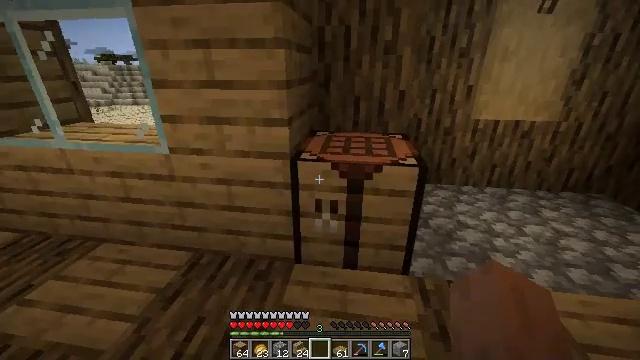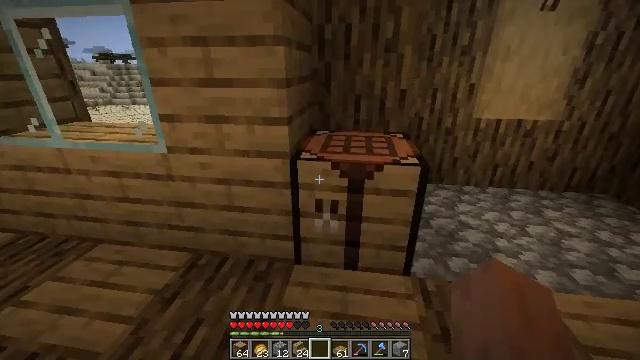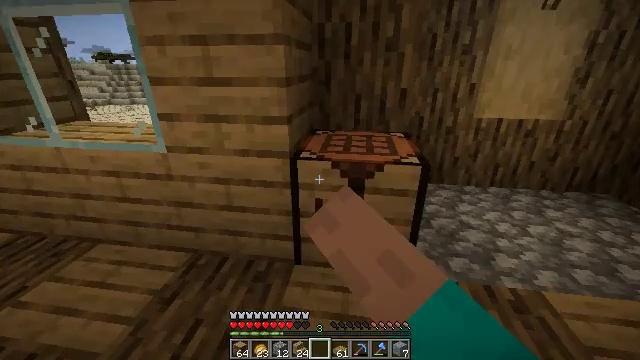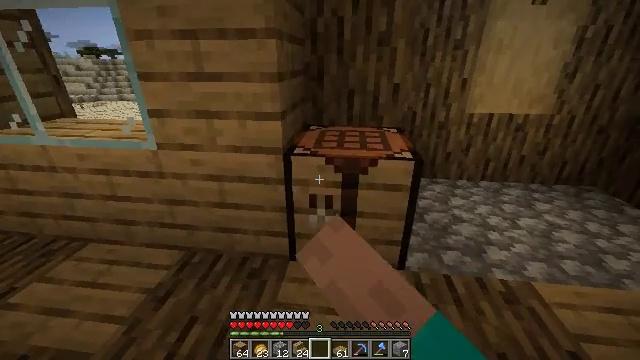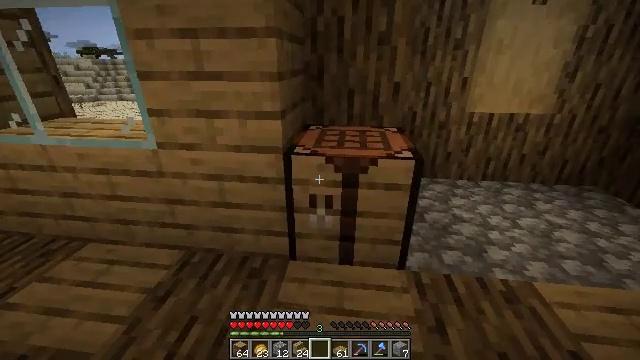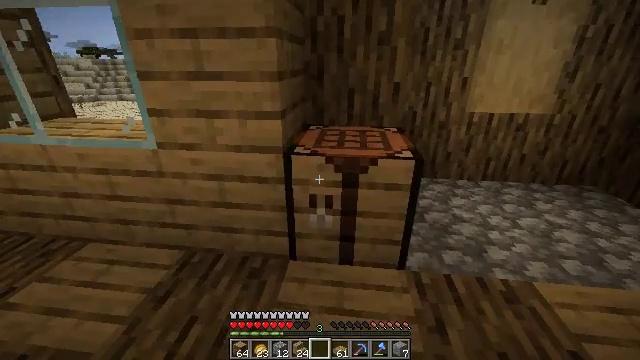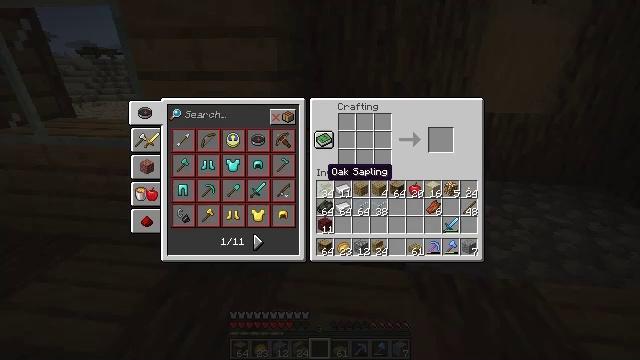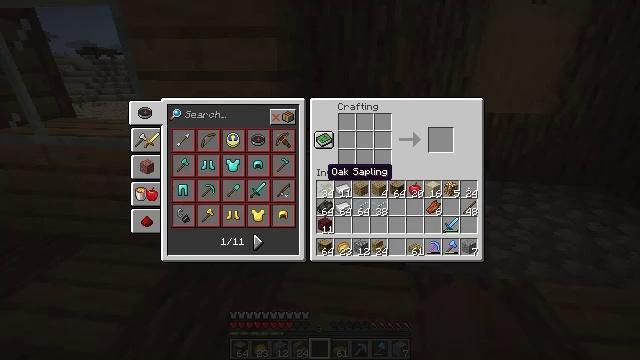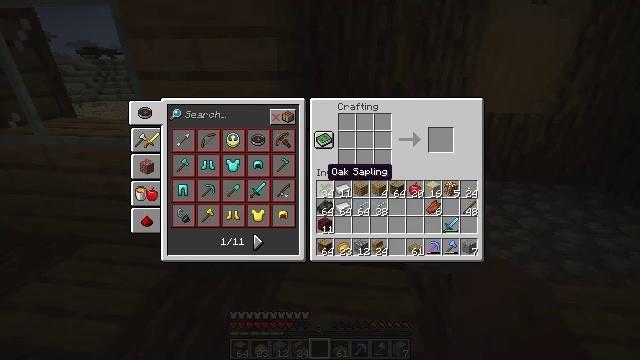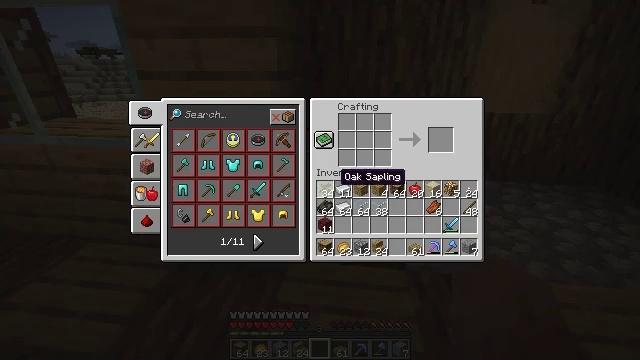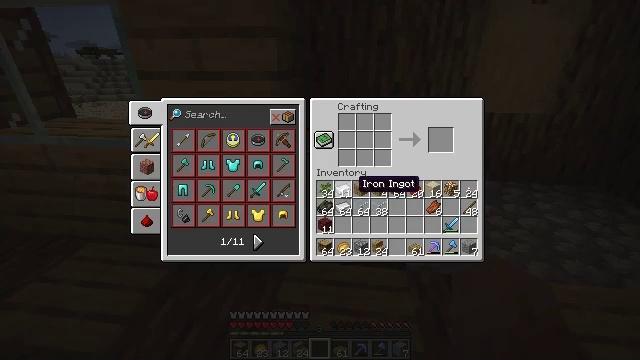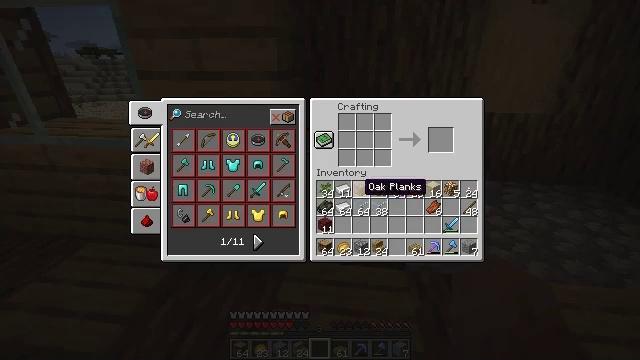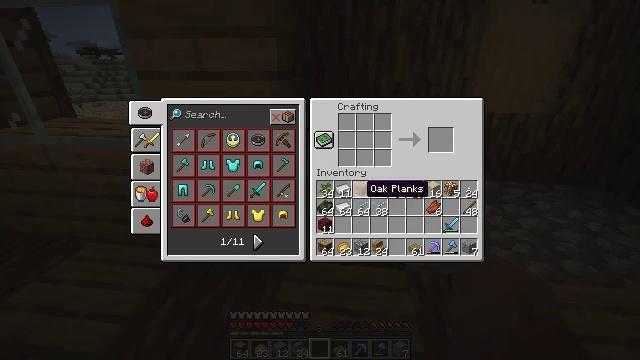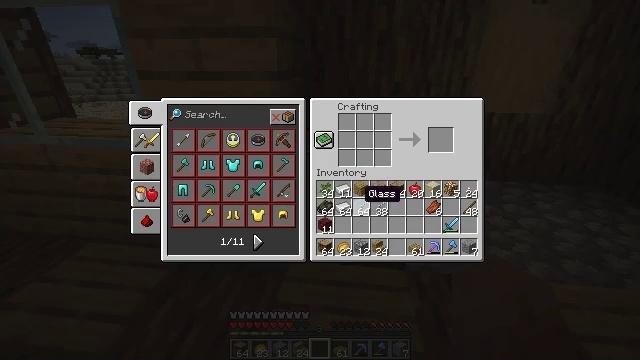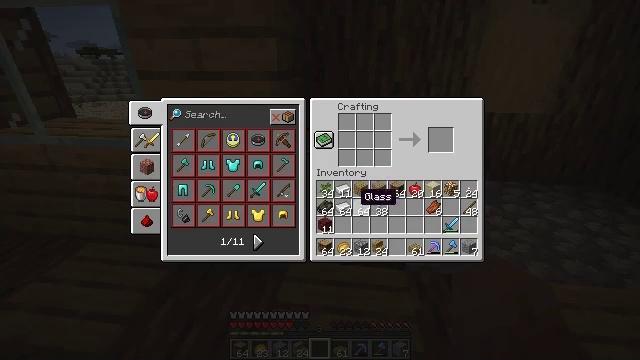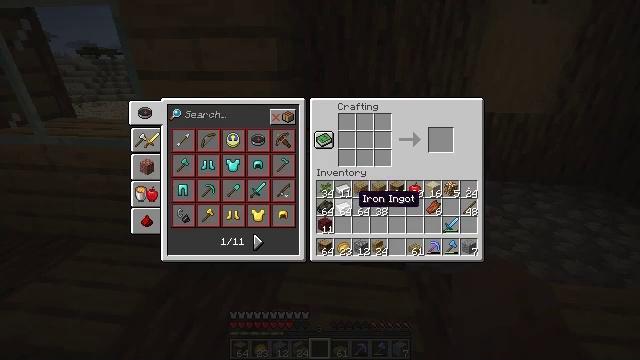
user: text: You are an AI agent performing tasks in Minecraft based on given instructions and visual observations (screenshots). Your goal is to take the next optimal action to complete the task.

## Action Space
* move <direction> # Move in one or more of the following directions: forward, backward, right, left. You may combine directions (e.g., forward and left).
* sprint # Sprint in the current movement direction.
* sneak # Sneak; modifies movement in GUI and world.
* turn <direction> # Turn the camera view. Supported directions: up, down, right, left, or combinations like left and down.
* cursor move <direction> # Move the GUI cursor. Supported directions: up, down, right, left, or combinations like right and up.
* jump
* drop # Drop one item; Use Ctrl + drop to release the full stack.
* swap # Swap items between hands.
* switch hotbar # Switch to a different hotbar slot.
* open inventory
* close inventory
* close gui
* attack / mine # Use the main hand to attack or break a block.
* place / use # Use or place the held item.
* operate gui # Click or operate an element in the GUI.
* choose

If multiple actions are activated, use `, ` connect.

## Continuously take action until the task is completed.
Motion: motion action
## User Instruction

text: Create iron bars from iron ingots in the crafting table.
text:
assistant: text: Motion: use / place
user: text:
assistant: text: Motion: use / place
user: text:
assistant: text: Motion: turn right, use / place
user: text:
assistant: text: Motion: no_op
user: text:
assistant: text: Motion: no_op
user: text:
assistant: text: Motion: open gui
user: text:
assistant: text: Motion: no_op
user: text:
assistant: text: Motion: no_op
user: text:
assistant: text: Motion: cursor move right
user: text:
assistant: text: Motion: cursor move right and down
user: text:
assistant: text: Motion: no_op
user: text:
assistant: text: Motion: no_op
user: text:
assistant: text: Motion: no_op
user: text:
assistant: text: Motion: no_op
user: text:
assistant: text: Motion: no_op
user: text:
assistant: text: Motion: no_op
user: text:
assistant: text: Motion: no_op
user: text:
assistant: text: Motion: no_op
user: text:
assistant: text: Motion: no_op
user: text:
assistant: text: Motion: no_op
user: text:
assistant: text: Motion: no_op
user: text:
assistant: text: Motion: no_op
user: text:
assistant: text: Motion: no_op
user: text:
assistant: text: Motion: no_op
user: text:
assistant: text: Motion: no_op
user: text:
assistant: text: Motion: no_op
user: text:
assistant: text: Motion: no_op
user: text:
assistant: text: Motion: no_op
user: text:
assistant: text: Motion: no_op
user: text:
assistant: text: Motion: operate gui